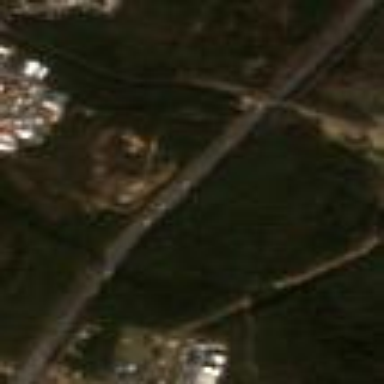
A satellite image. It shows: Motorway area.